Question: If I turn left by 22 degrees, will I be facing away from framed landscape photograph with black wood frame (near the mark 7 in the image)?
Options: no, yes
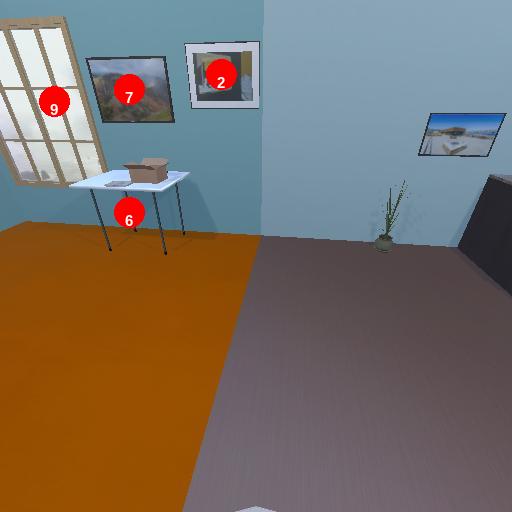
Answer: no